Chest X-ray. View position: AP
Patient age: 15
Patient sex: F
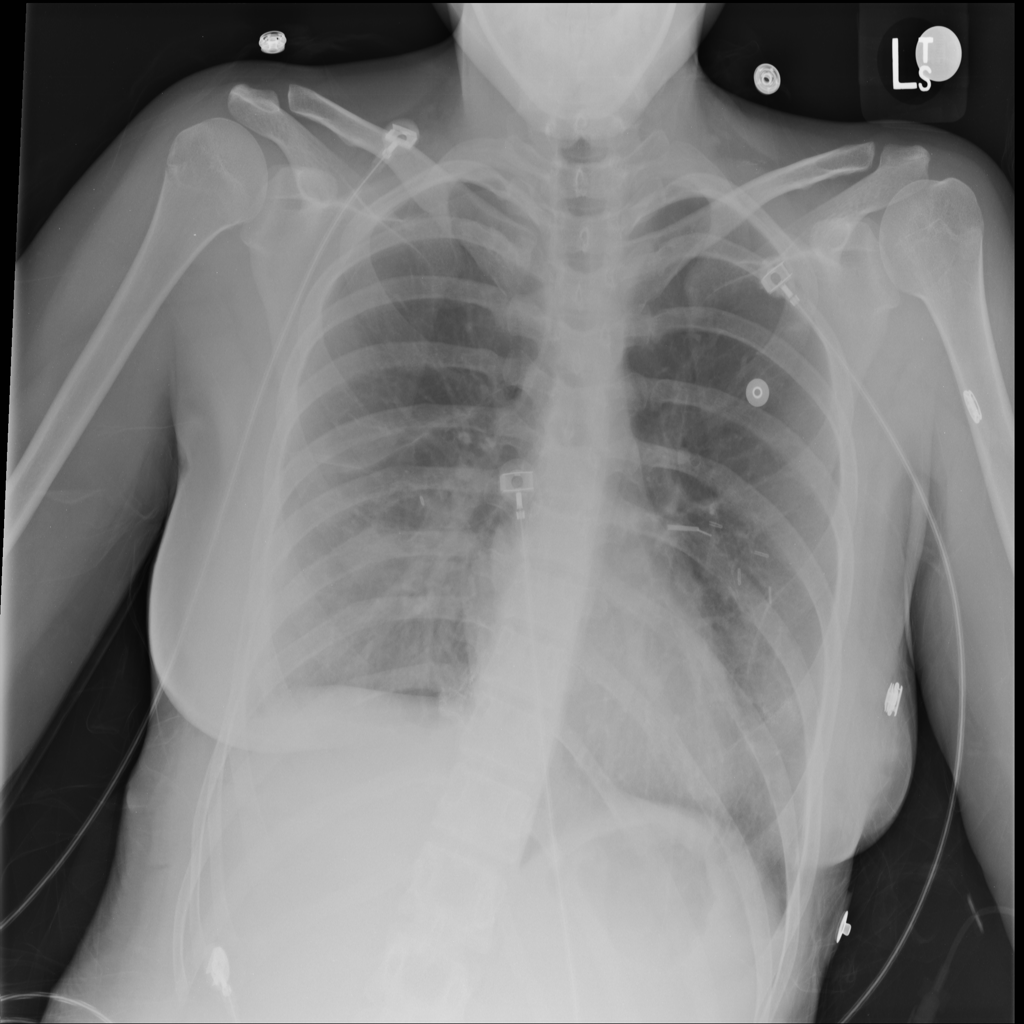
Finding: Pneumothorax